A bearing vibration time series has been folded into this square grayscale image, one row per segment of consecutive samples. Classify the bearing condition as one of: normal, inner_race, outer_race, ball.
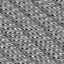
Answer: outer_race